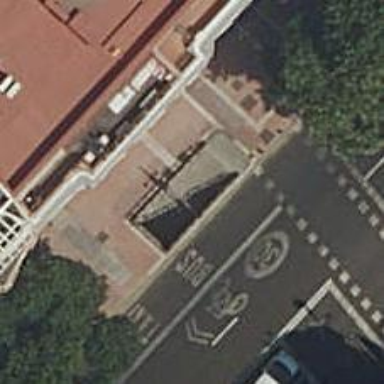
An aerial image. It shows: Subway entrance for railway system.